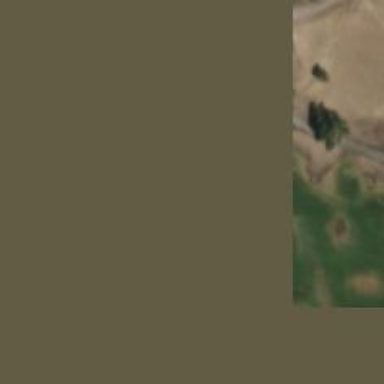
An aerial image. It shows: Golf hole.